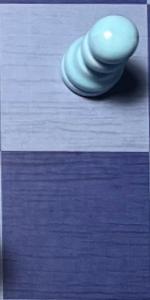
Label: Empty